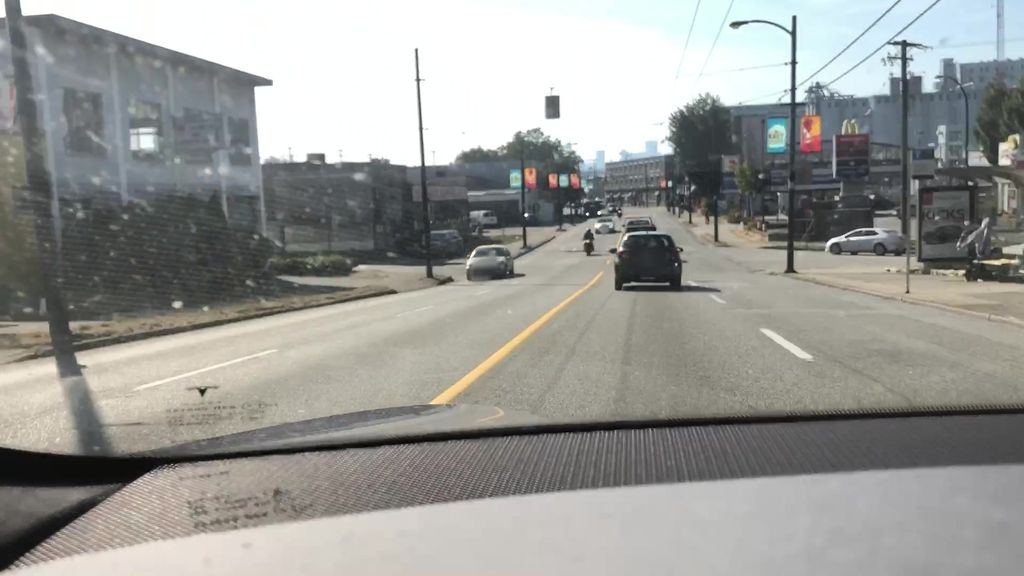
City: vancouver